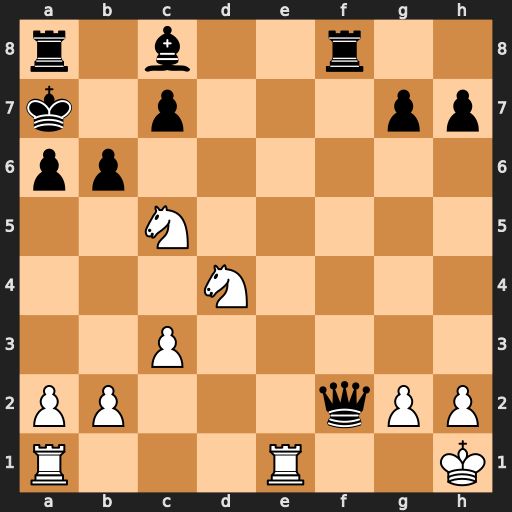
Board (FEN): r1b2r2/k1p3pp/pp6/2N5/3N4/2P5/PP3qPP/R3R2K
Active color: w
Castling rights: -
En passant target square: -
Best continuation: Nc6#